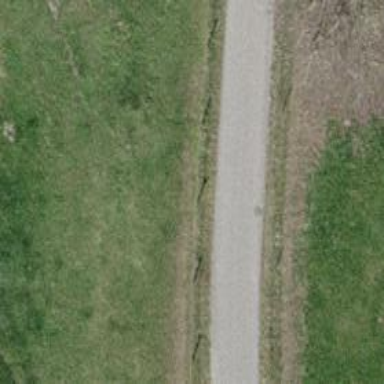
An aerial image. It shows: Asphalt track with grade1 tracktype.